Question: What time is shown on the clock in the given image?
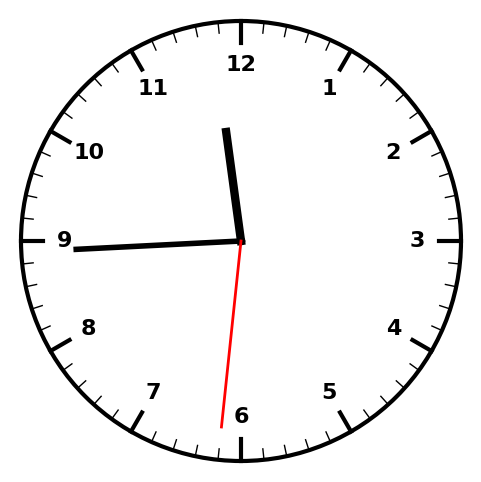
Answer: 11:44:31